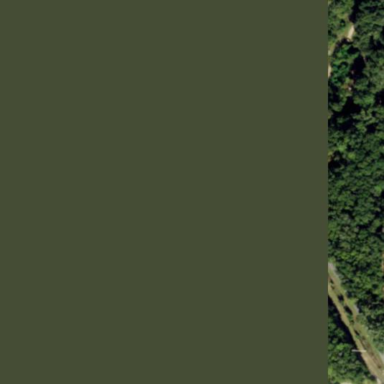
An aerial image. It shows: Mixed woodland with various types of leaves.